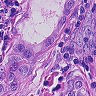
Metastatic tissue present: yes